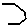
Label: hexagon